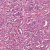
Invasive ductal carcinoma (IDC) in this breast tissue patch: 1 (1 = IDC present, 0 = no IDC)